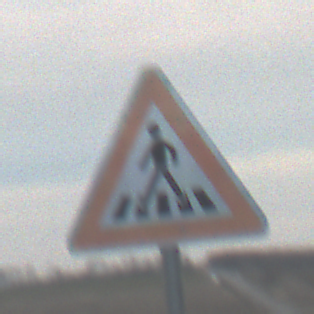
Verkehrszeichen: FussgaengerueberwegRechts
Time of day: SunriseSunset
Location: Outdoor (RoadRail)
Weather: PartlyCloudy
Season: NotSpecified
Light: Natural